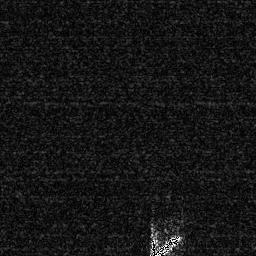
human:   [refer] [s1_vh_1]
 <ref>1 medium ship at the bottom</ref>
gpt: <box>[[57, 90, 71, 99, 0]]</box>